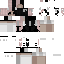
A female human skin with pale skin, wearing brown long hair dressed in a blue hoodie and brown skirt, featuring a closed mouth.